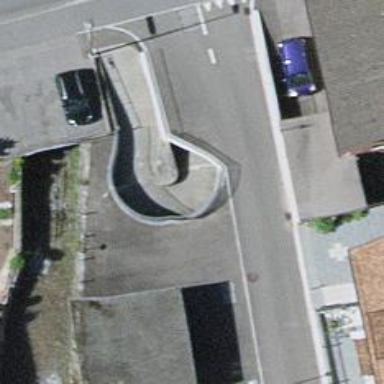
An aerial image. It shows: Tunnel footway.